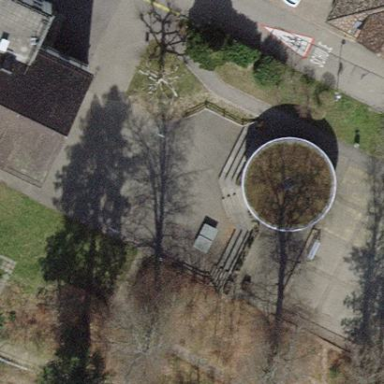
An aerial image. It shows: Basketball court with asphalt surface.